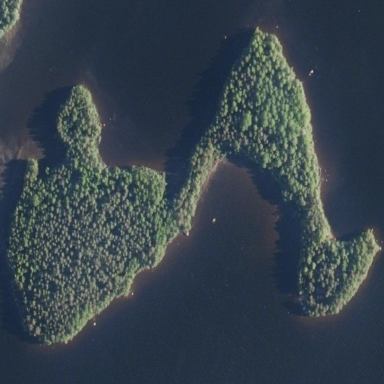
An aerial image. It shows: Islet.